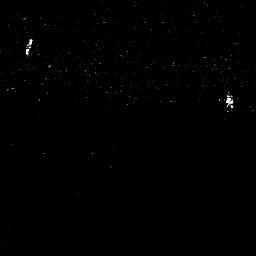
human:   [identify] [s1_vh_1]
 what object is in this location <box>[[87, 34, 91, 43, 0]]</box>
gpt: <ref>1 small ship at the right</ref>

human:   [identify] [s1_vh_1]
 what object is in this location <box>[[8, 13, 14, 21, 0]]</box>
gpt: <ref>1 small ship at the top left</ref>